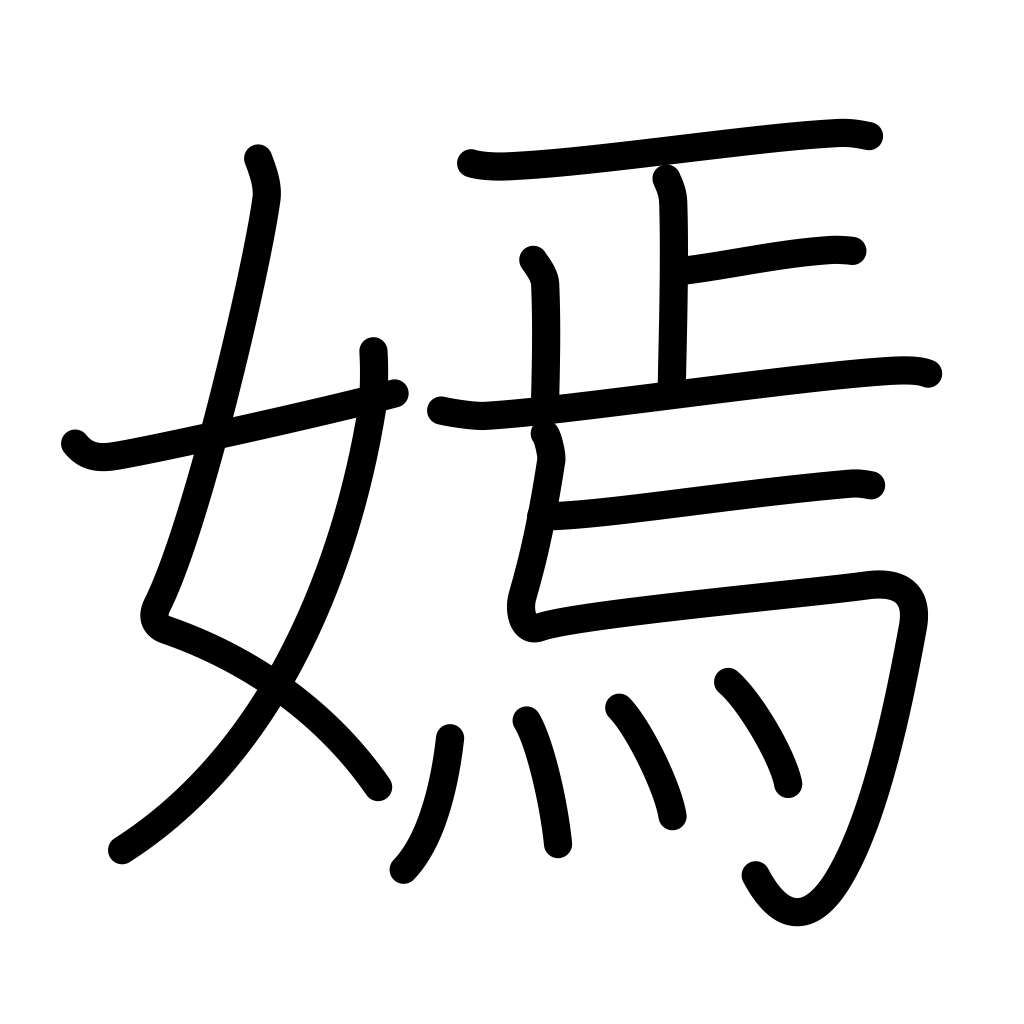
Meaning: beauty